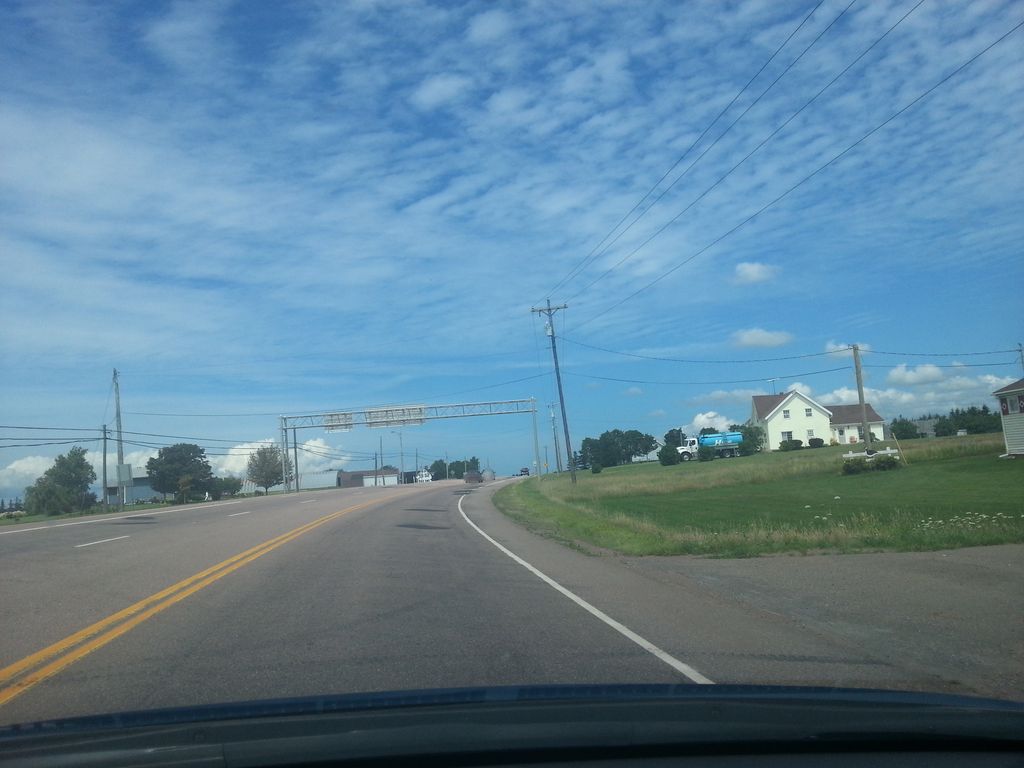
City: charlottetown